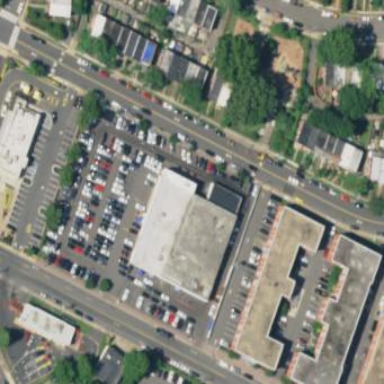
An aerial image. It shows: Car shop building.